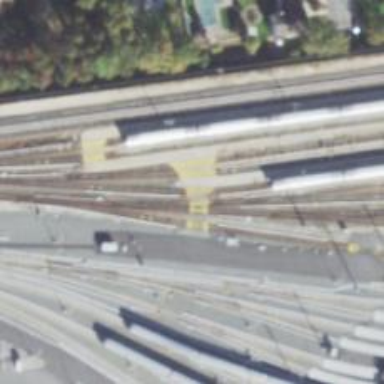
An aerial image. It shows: Electrified rail service yard.